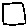
Label: square